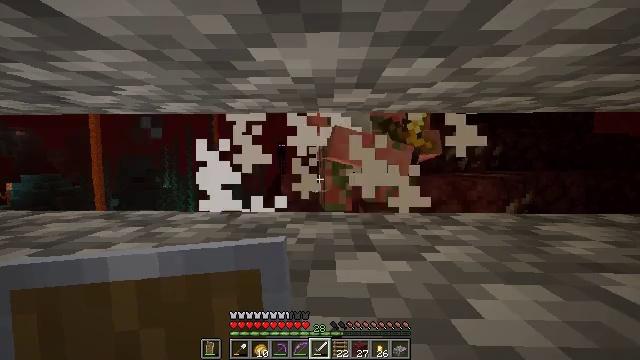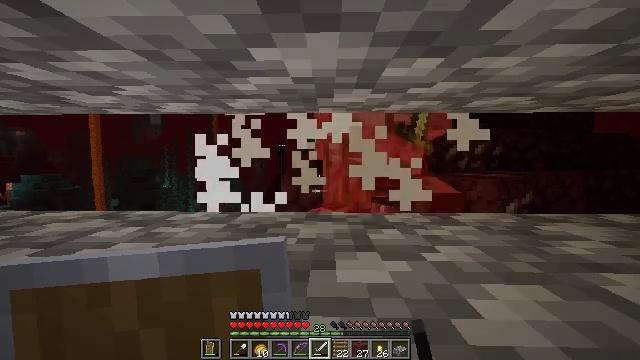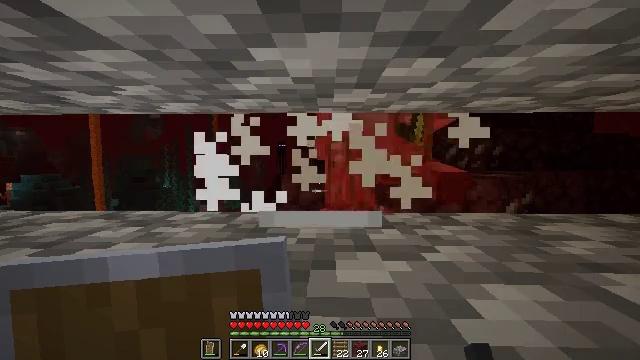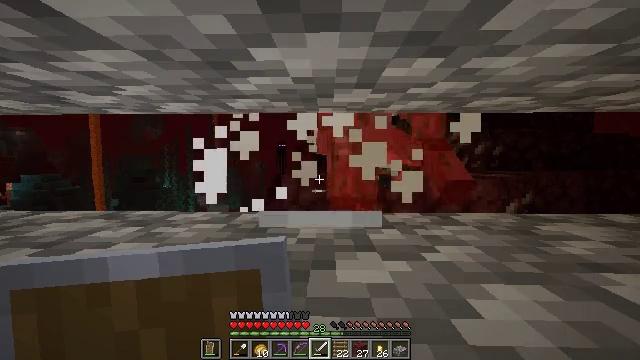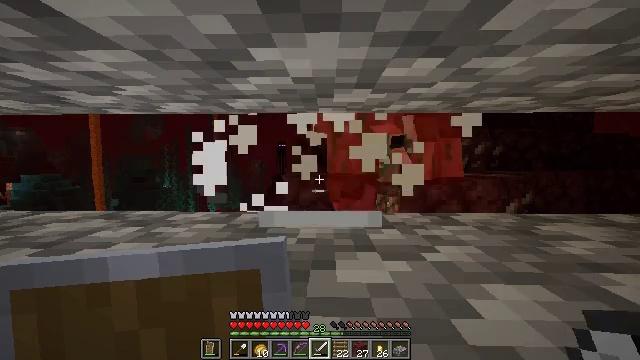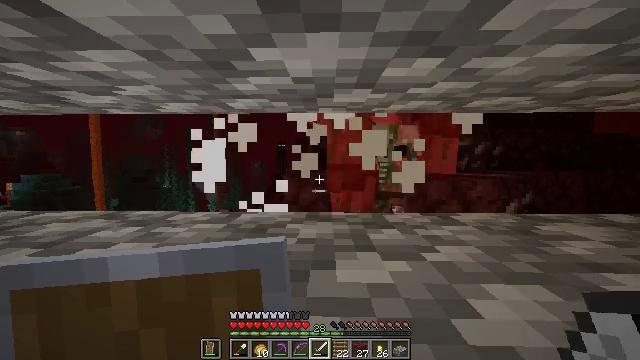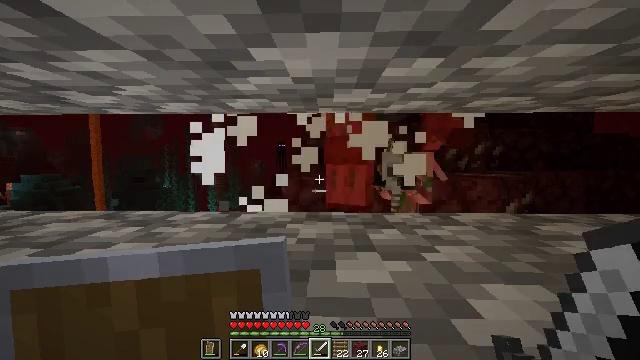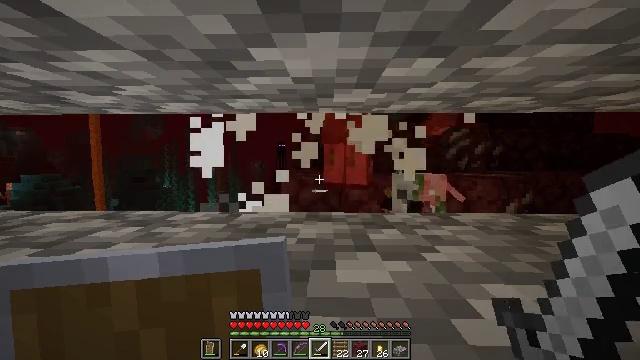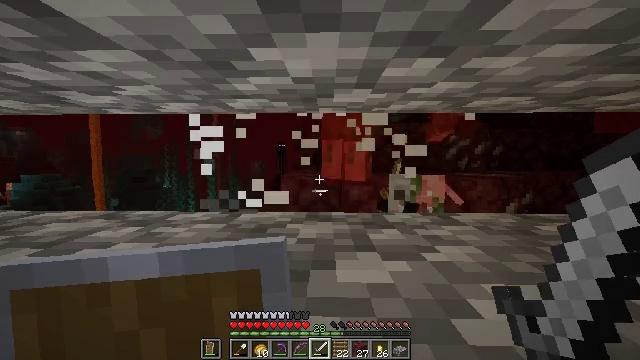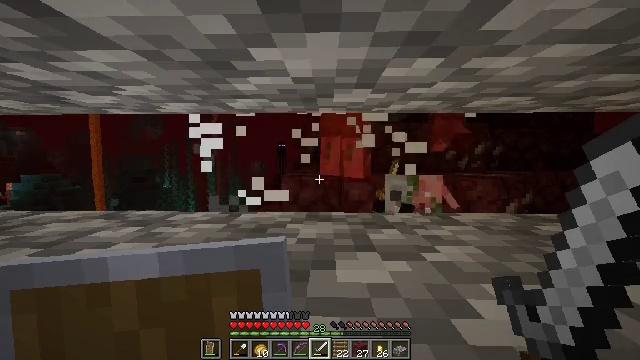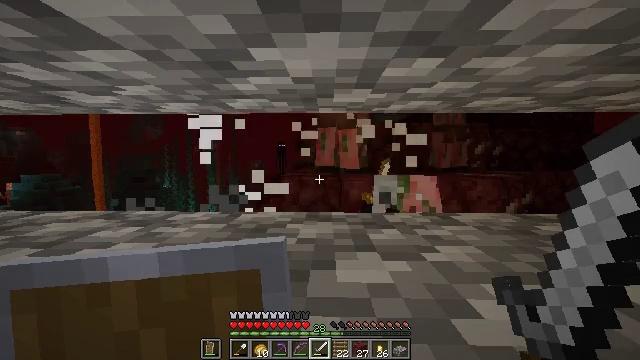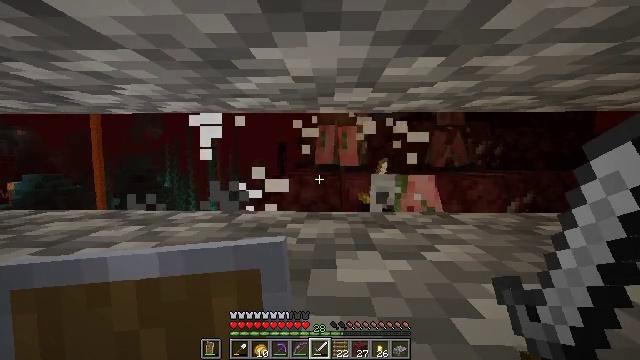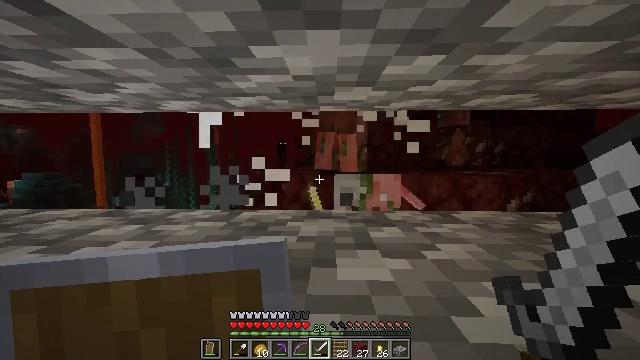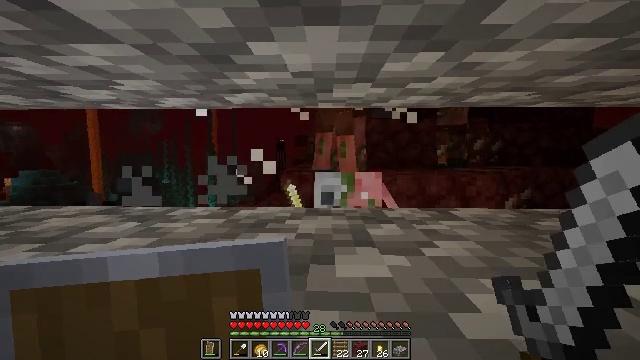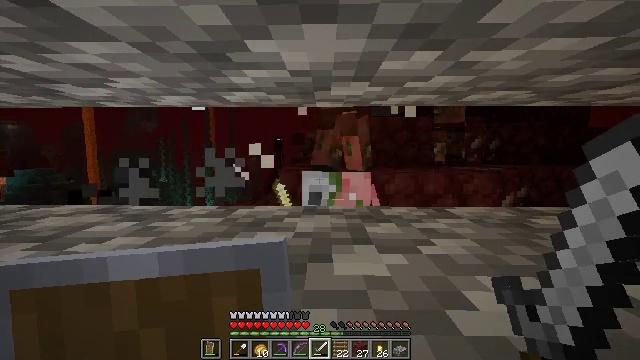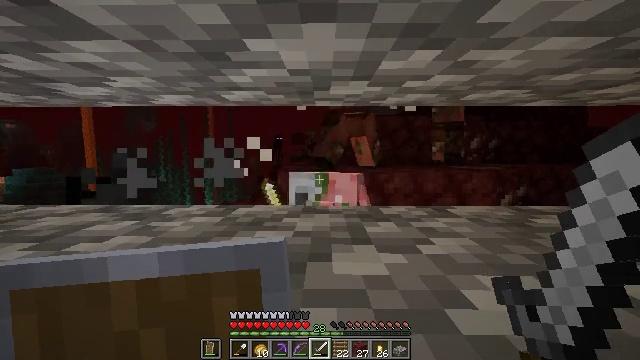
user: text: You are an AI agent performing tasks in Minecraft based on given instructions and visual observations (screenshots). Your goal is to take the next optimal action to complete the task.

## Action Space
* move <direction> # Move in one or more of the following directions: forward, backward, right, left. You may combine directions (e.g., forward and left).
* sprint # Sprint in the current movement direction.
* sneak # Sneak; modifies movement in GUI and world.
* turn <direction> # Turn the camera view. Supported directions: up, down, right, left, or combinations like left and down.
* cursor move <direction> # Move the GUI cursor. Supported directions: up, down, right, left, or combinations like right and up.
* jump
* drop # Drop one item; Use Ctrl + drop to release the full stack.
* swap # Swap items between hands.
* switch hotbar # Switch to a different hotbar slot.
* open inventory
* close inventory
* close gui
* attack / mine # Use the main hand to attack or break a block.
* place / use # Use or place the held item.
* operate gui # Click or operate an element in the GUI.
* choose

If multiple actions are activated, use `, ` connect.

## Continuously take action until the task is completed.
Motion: motion action
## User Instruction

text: Combat the zombified piglin.
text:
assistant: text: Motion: sneak
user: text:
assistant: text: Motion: sneak
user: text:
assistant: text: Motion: sneak
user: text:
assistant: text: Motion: sneak
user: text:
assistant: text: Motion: sneak
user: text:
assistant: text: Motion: sneak
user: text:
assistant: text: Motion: sneak
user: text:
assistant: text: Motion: sneak
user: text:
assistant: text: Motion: sneak
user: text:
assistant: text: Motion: sneak
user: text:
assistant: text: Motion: sneak
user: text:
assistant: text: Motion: sneak
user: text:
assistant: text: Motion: sneak
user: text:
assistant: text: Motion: sneak
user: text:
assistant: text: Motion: sneak
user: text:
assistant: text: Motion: sneak
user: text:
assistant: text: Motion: sneak
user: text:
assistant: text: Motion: sneak
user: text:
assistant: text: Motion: sneak, attack / mine
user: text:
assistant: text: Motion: sneak, attack / mine
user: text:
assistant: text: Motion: sneak, attack / mine
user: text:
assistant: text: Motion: sneak
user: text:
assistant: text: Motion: sneak
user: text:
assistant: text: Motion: sneak
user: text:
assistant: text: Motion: sneak
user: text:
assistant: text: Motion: sneak
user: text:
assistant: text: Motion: sneak
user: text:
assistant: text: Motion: sneak
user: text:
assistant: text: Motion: sneak
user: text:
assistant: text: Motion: sneak